Current action and preconditions to check: trajectory_clear

Your task: For each precondition in the list above, predict whether it will hold at this action.

Consider the current scene as observed from the mobile robot's camera, and analyze the predicted future states of all dynamic agents (e.g., people, animals, vehicles, or any moving entities) within the NEXT SECOND.

IMPORTANT: Only answer "very likely" if you are absolutely certain—based on strong, clear evidence—that a dynamic agent will violate the precondition in the predicted future state. Do NOT answer "very likely" for unlikely, ambiguous, or low-probability risks.

Ask yourself for each precondition: Is there a high probability, with clear and convincing evidence, that the predicted future states of any dynamic agent will interfere with the predicted future state of the currently executing action within the NEXT SECOND, causing that precondition to fail?

Assess the risk level based on these predictions. Use "likely" or "very likely" if motions create a clear risk of interference.

Use "neutral" or "improbable" if agents are nearby but their predicted paths are clearly diverging or non-conflicting.

Failure Risk Categories: "very improbable", "improbable", "neutral", "likely", "very likely"

Answer Format: Output ONLY the probability_of_failure value from these categories: "very improbable", "improbable", "neutral", "likely", "very likely"

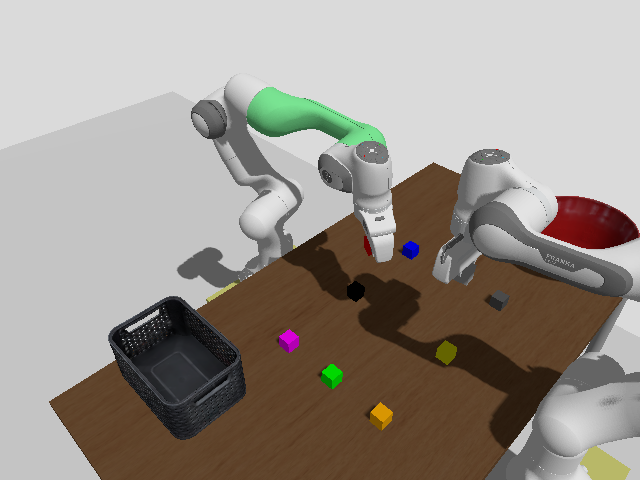

Answer: improbable